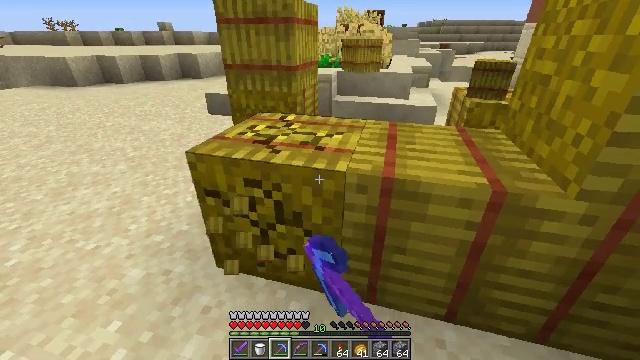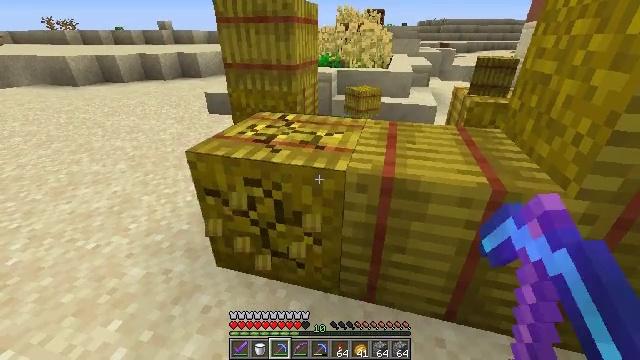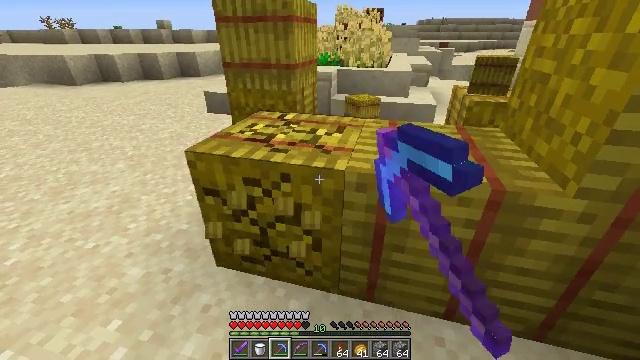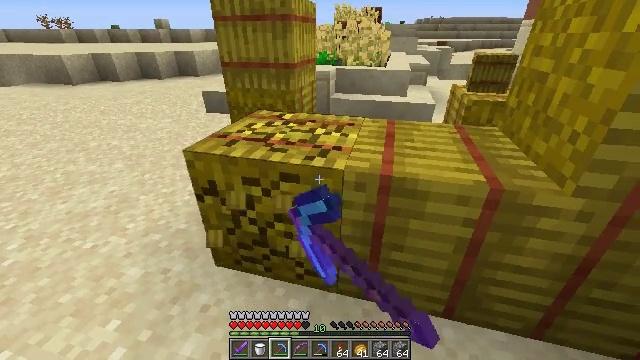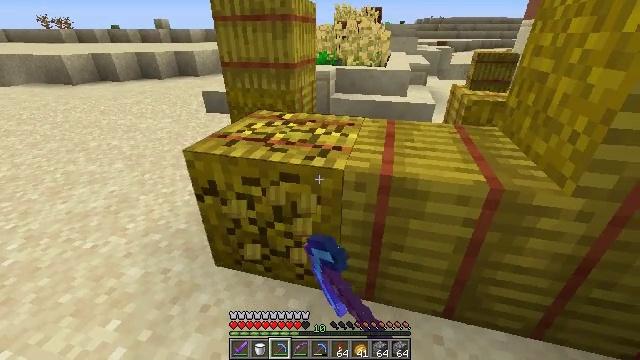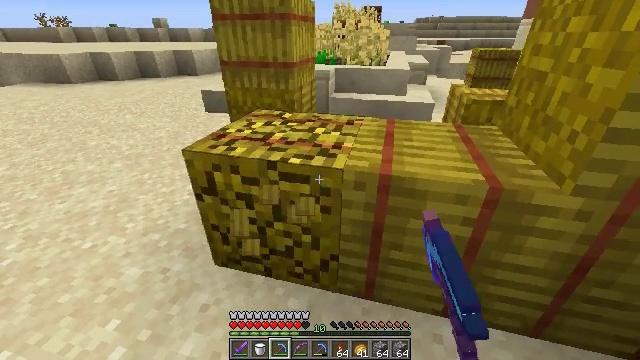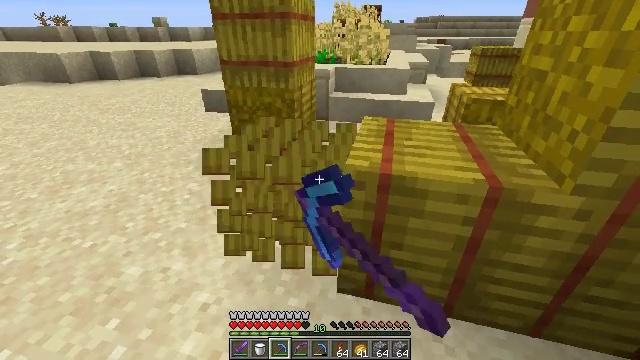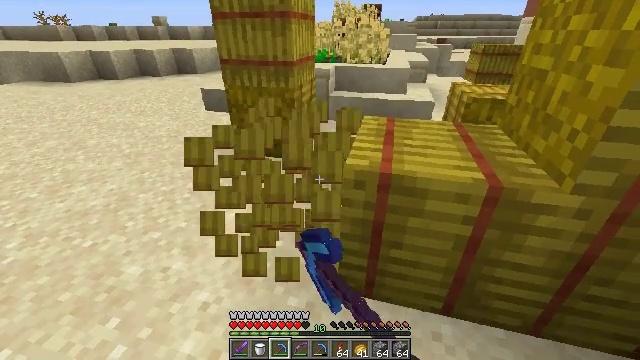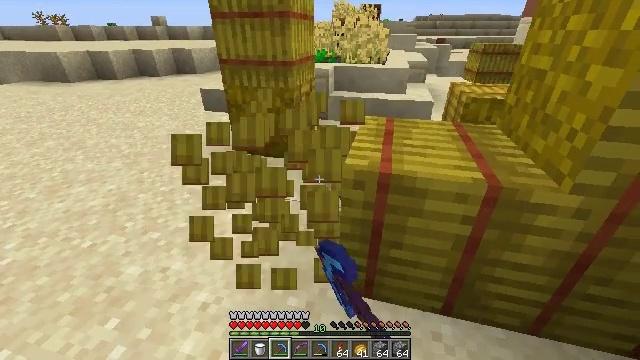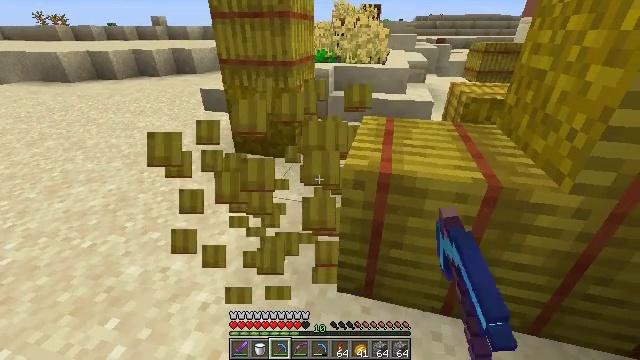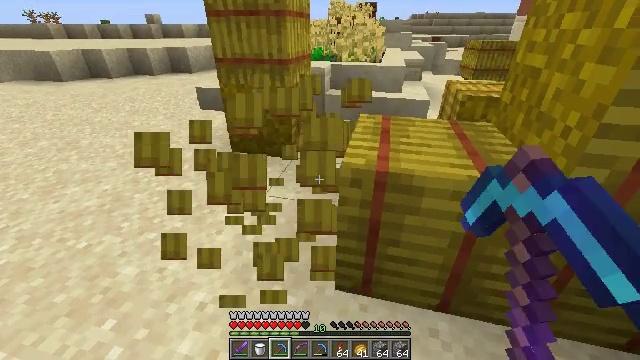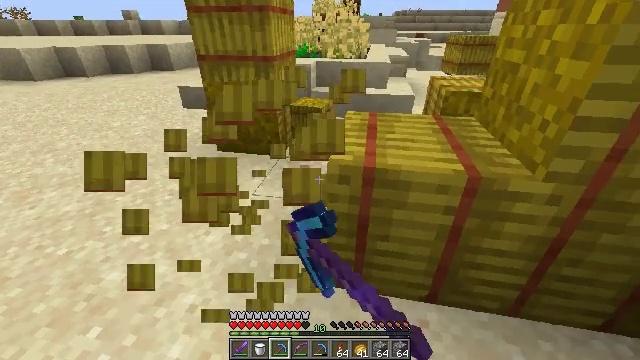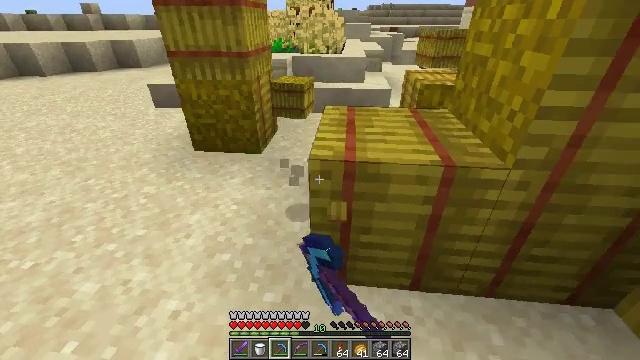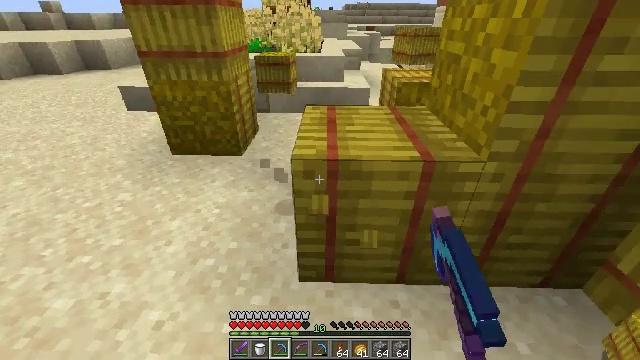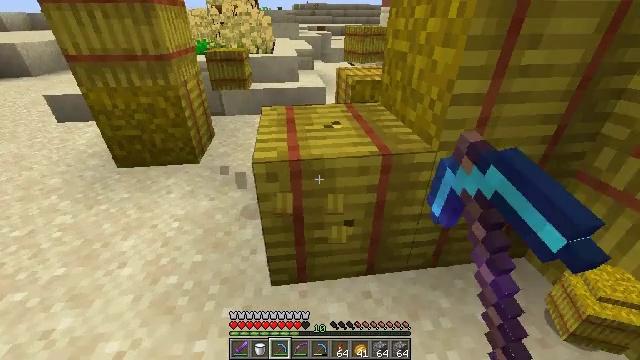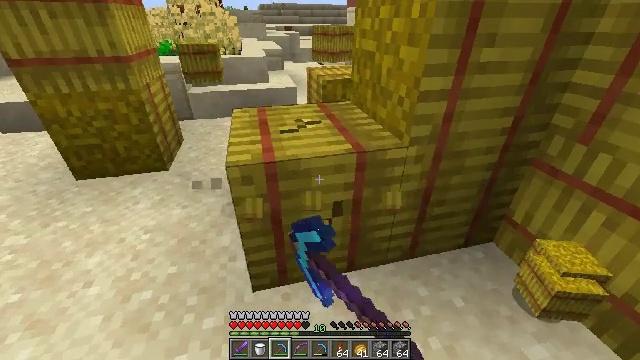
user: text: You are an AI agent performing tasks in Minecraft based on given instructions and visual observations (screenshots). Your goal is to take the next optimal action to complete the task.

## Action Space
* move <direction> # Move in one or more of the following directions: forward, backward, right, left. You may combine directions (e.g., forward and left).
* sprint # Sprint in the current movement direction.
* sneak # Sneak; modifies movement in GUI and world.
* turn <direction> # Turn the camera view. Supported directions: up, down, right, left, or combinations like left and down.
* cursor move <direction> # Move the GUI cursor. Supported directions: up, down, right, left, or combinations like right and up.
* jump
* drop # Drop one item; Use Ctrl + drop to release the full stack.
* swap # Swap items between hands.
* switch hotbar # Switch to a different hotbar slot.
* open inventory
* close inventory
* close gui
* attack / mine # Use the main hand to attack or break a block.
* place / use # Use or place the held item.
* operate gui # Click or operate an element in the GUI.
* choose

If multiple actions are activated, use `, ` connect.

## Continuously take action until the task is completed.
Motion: motion action
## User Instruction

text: Attack the hay block to get hay.
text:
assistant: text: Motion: attack / mine
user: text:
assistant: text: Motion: attack / mine
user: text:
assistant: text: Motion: attack / mine
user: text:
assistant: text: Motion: attack / mine
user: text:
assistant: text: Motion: attack / mine
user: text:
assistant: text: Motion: attack / mine
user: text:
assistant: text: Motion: attack / mine
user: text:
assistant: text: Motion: attack / mine
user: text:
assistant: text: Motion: attack / mine
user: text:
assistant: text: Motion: attack / mine
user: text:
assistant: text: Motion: turn right, attack / mine
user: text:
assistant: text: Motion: turn right, attack / mine
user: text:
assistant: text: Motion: turn right, attack / mine
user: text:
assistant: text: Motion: turn right, attack / mine
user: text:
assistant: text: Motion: turn right, attack / mine
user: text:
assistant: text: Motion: turn right, attack / mine
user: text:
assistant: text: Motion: attack / mine
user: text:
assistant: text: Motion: attack / mine
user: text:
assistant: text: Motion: attack / mine
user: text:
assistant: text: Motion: attack / mine
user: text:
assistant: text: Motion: attack / mine
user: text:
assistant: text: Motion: attack / mine
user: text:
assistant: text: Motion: attack / mine
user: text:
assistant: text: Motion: attack / mine
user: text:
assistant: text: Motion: attack / mine
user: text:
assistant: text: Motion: attack / mine
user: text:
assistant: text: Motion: attack / mine
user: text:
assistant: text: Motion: attack / mine
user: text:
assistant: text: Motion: attack / mine
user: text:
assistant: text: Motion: attack / mine